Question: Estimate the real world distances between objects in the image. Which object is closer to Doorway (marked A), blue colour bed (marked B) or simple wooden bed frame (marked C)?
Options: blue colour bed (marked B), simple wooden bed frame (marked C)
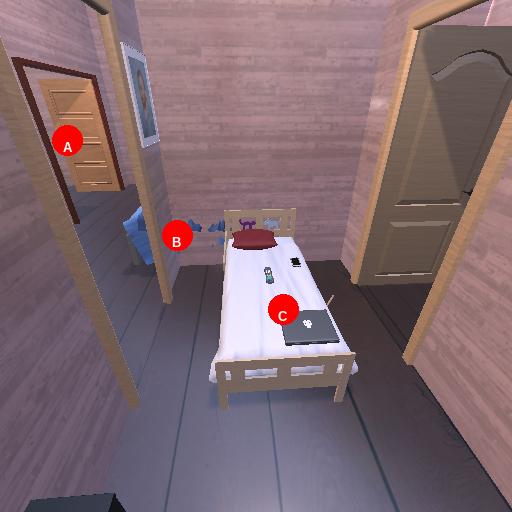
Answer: blue colour bed (marked B)